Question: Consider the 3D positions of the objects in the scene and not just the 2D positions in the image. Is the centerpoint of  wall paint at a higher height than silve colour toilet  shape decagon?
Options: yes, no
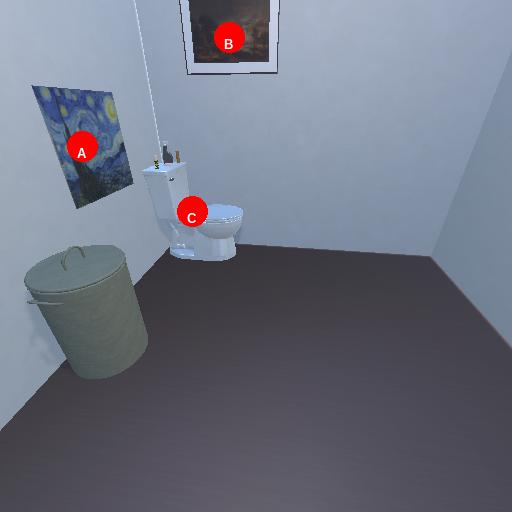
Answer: yes